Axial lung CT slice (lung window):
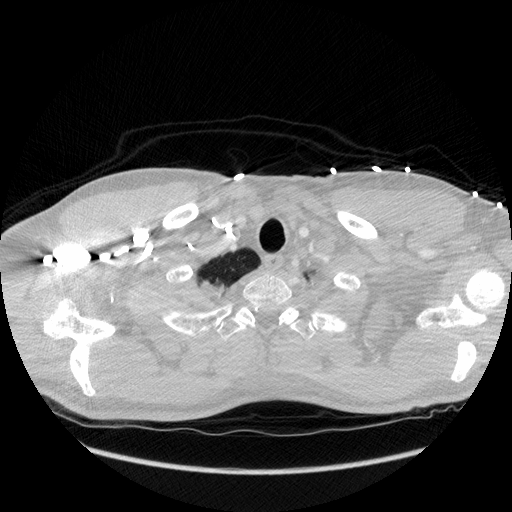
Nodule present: no